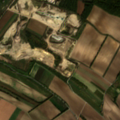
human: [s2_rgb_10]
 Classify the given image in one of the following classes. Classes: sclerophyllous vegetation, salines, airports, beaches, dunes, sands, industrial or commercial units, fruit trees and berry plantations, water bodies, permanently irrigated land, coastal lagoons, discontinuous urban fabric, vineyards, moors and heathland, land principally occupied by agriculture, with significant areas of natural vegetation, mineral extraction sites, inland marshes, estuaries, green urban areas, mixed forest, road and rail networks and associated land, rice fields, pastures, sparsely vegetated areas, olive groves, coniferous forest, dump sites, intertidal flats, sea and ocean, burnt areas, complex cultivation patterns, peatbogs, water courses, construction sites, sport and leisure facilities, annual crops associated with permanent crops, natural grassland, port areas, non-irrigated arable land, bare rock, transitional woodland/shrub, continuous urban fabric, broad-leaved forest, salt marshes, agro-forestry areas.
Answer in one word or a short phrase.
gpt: mineral extraction sites, non-irrigated arable land, vineyards, pastures, land principally occupied by agriculture, with significant areas of natural vegetation, broad-leaved forest